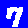
Digit: 7